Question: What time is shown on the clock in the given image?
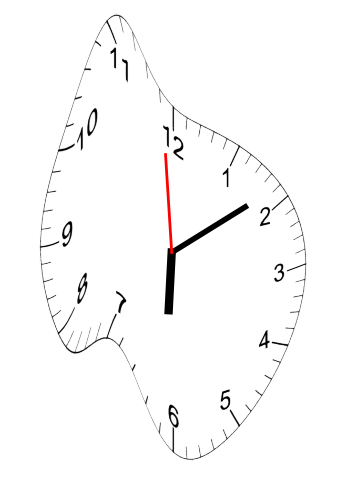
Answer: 06:08:59